Question: Hy!
The size of the Bitmap in the imageview doesn't look like 10x10
My Code:
'''
iv = (ImageView) findViewById(R.id.imageViewPizza);
iv.setMaxHeight(10);
iv.setMaxWidth(10);
'''
Screenshot:

The Image is lager than 10x10
Layout:
'''
<?xml version="1.0" encoding="utf-8"?>
<LinearLayout
xmlns:android="http://schemas.android.com/apk/res/android"
android:layout_width="fill_parent"
android:layout_height="fill_parent" android:orientation="vertical">
<TextView android:text="Name" android:id="@+id/textView1" android:layout_width="wrap_content" android:layout_height="wrap_content"></TextView>
<MultiAutoCompleteTextView android:id="@+id/multiAutoCompleteTextView1" android:layout_height="wrap_content" android:text="" android:layout_width="fill_parent"></MultiAutoCompleteTextView>
<TextView android:text="Bewertung" android:id="@+id/textView2" android:layout_width="wrap_content" android:layout_height="wrap_content"></TextView>
<RatingBar android:id="@+id/ratingBar1" android:layout_width="wrap_content" android:layout_height="wrap_content"></RatingBar>
<TextView android:text="Foto hinzufugen" android:id="@+id/textView3" android:layout_width="wrap_content" android:layout_height="wrap_content"></TextView>
<ImageView android:layout_height="wrap_content" android:src="@drawable/icon" android:layout_width="wrap_content" android:id="@+id/imageViewPizza" ></ImageView>
<RelativeLayout android:id="@+id/relativeLayout1" android:layout_width="fill_parent" android:layout_height="fill_parent">
<Button android:text="hinzufugen" android:layout_height="wrap_content" android:id="@+id/bt_addform" android:layout_alignParentBottom="true" android:layout_width="fill_parent"></Button>
</RelativeLayout>
</LinearLayout>
'''
Please help
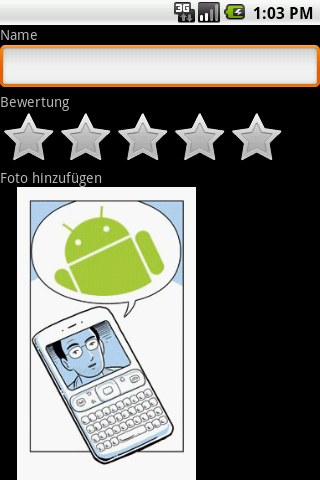
Answer: You have both layout_width and layout_height set to wrap_content, in addition to setting explicit values for width and height. Instead, you should just set layout_width and layout_height to some number value.
See this link: <URL>